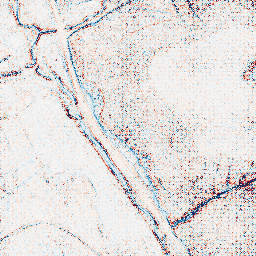
Category: edge_preserving
Decomposition family: bilateral
Decomposition parameters: d: 5
sigma_color: 150
sigma_space: 75
Upsampling method: regularized
Upsampling parameters: scale: 4
lambda_reg: 0.1
Upsampling scale: 4